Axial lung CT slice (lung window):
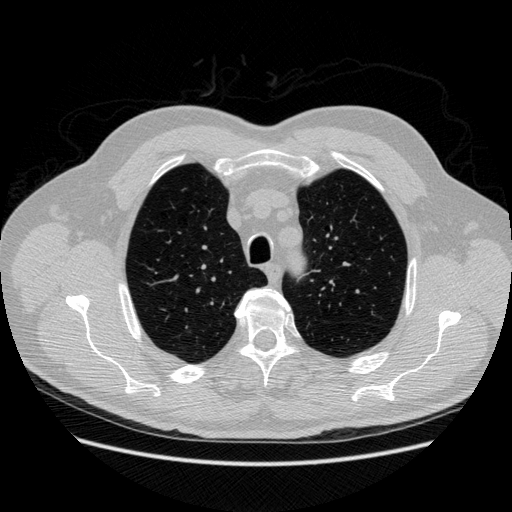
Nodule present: no